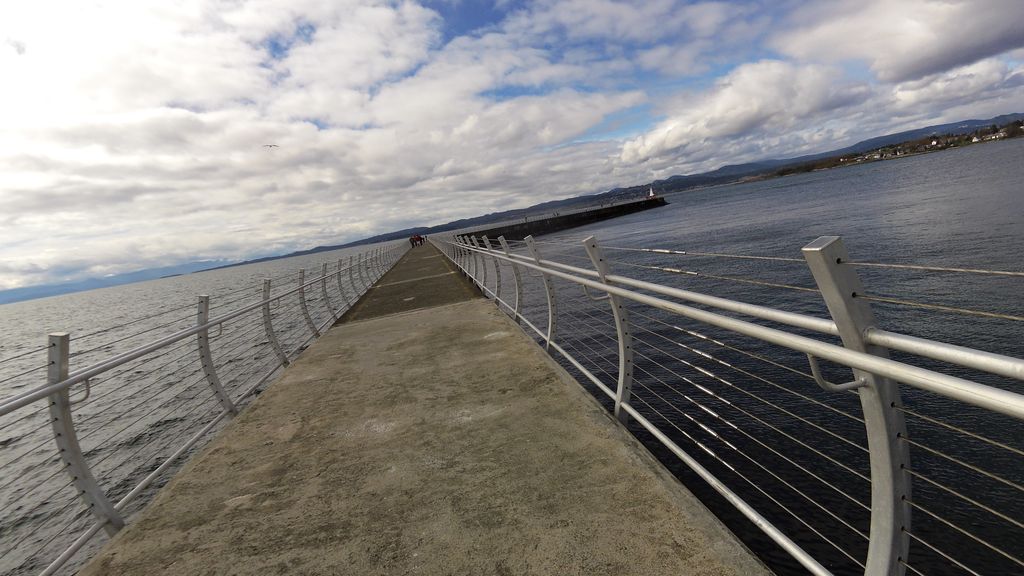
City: victoria